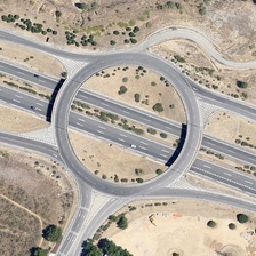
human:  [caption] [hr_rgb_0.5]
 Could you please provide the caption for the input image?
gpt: Pure round bridge, surrounded by sand.

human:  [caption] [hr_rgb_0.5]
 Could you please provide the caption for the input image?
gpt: Pure round viaduct, surrounded by sand

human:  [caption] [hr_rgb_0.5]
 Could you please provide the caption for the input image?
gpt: A pure circular viaduct surrounded by sand.

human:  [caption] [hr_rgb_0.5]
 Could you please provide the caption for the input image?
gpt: Pure round viaduct surrounded by sand

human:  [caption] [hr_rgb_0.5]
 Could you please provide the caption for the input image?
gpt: A pure round viaduct is surrounded by sand.